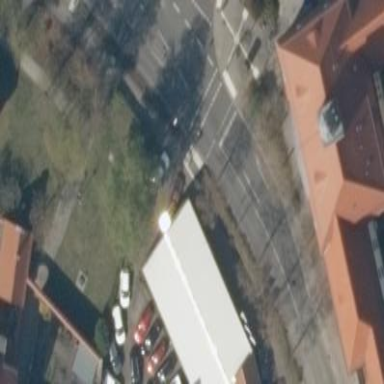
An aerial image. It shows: Commercial building.